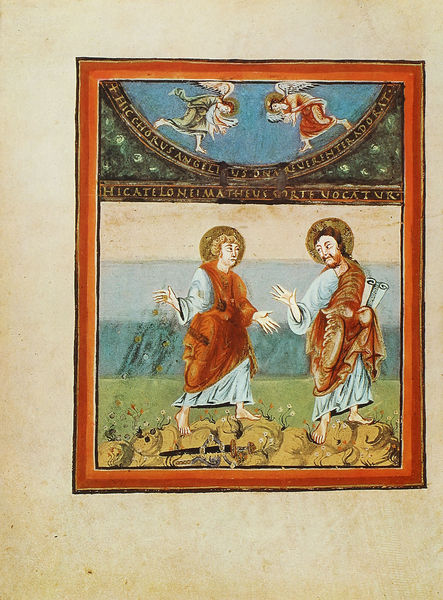
Titel: Evangeliar
Institution: Prag, Kapitulni Knihovna
Schlagwörter: umhang, grün, blumen, rot, wiese, gespräch, rahmen, horizont, engel, schrift, acker, laufen, inschrift, streifen, schwert, text, heiligenschein, christus, gebückt, heiliger, zugewandt, schriftrolle, heilige, latein, beschriftet, beischrift, schriftrollen, heiligenscheine, buchmalerei, spruchbänder, matthäus, aussaat, zugewand